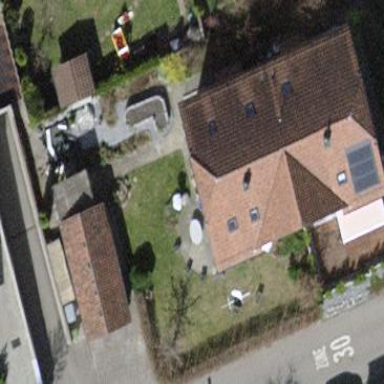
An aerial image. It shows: Half-hipped roof semidetached house.